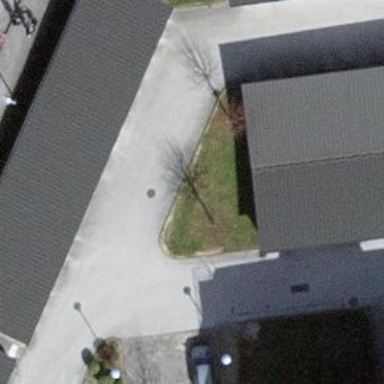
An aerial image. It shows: Group of garages.